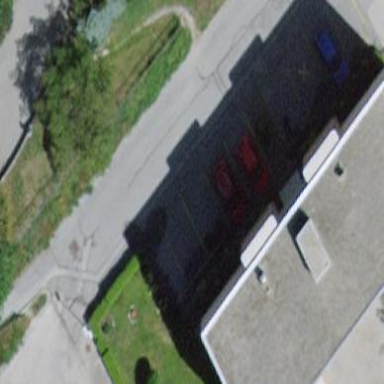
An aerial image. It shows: Apartment building with flat roof.